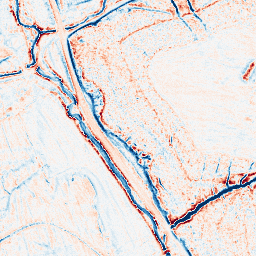
Category: edge_preserving
Decomposition family: anisotropic_diffusion
Decomposition parameters: iterations: 20
kappa: 10
gamma: 0.1
Upsampling method: lanczos
Upsampling parameters: scale: 8
Upsampling scale: 8